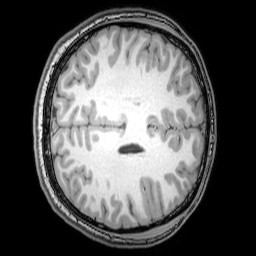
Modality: T1w
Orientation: axial
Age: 20
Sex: male
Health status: healthy
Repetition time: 0.081 s
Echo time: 0.037 s